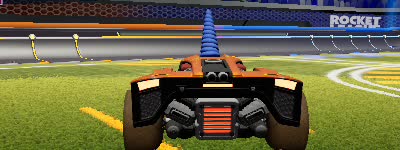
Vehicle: breakout